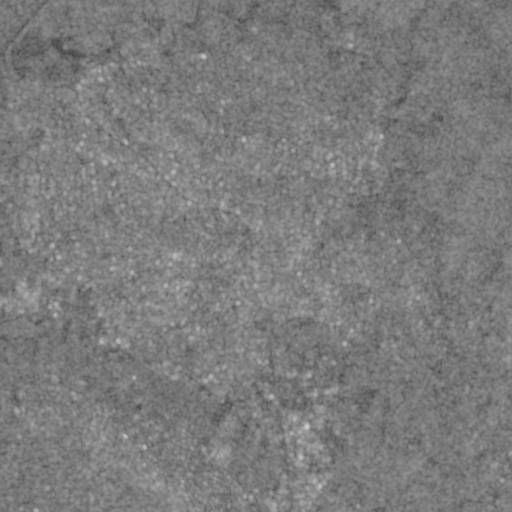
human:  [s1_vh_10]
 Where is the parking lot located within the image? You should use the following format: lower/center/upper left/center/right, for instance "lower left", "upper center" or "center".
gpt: The parking lot is located in the center left of the image.
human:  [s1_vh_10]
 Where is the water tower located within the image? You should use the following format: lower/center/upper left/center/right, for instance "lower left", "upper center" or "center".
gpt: The water tower is located in the center right of the image.
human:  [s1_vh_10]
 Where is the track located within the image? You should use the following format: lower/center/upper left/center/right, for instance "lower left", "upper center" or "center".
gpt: There is no track in the image.

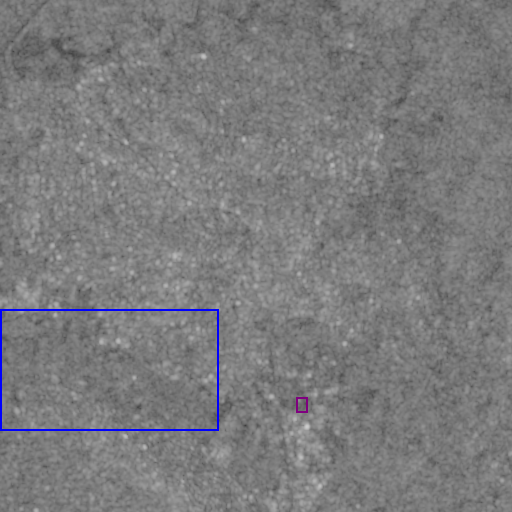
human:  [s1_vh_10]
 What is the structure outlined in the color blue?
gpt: The structure outlined in blue is a crop field.
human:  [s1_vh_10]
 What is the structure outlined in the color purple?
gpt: The structure outlined in purple is a park.
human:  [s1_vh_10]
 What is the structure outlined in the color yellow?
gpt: There is no yellow outline.